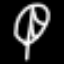
Label: leaf